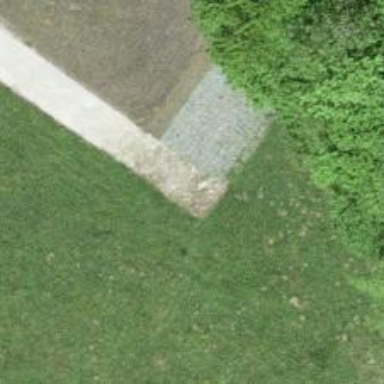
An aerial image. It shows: Gravel driveway for service vehicles.